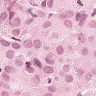
Metastatic tissue present: yes